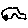
Label: car